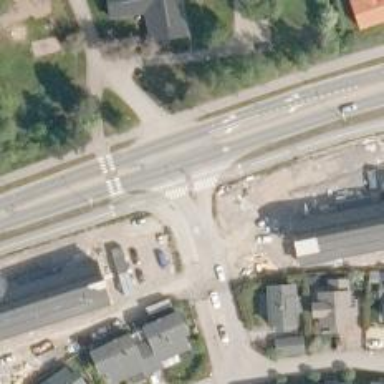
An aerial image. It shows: Road with "give way" sign.